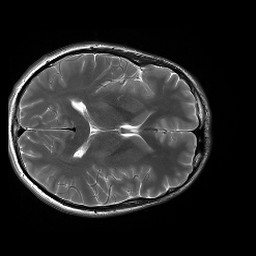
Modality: T2w
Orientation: axial
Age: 27
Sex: male
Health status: healthy
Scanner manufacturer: siemens
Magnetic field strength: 3 T
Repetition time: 4.01 s
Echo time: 0.116 s